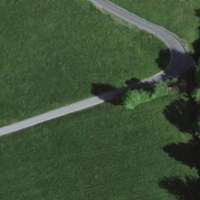
EUNIS habitat code: 52
Species observed at this site:
Silene dioica